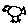
Label: bird